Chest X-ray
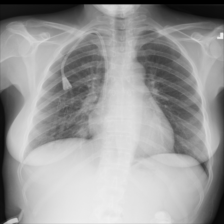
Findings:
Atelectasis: negative
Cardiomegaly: negative
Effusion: negative
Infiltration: negative
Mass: negative
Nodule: negative
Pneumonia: negative
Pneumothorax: negative
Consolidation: negative
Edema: negative
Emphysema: negative
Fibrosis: negative
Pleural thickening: negative
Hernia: negative